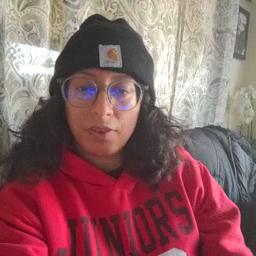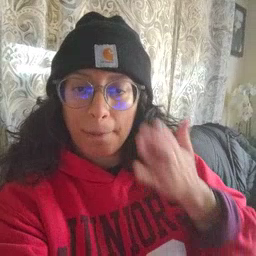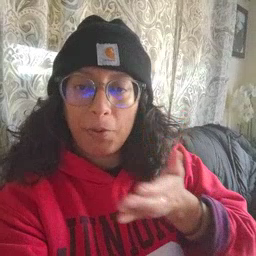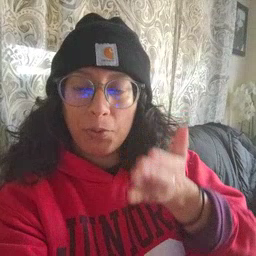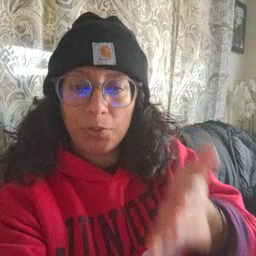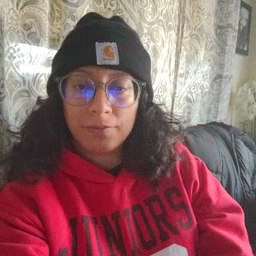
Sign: boat